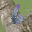
Label: 6